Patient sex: F
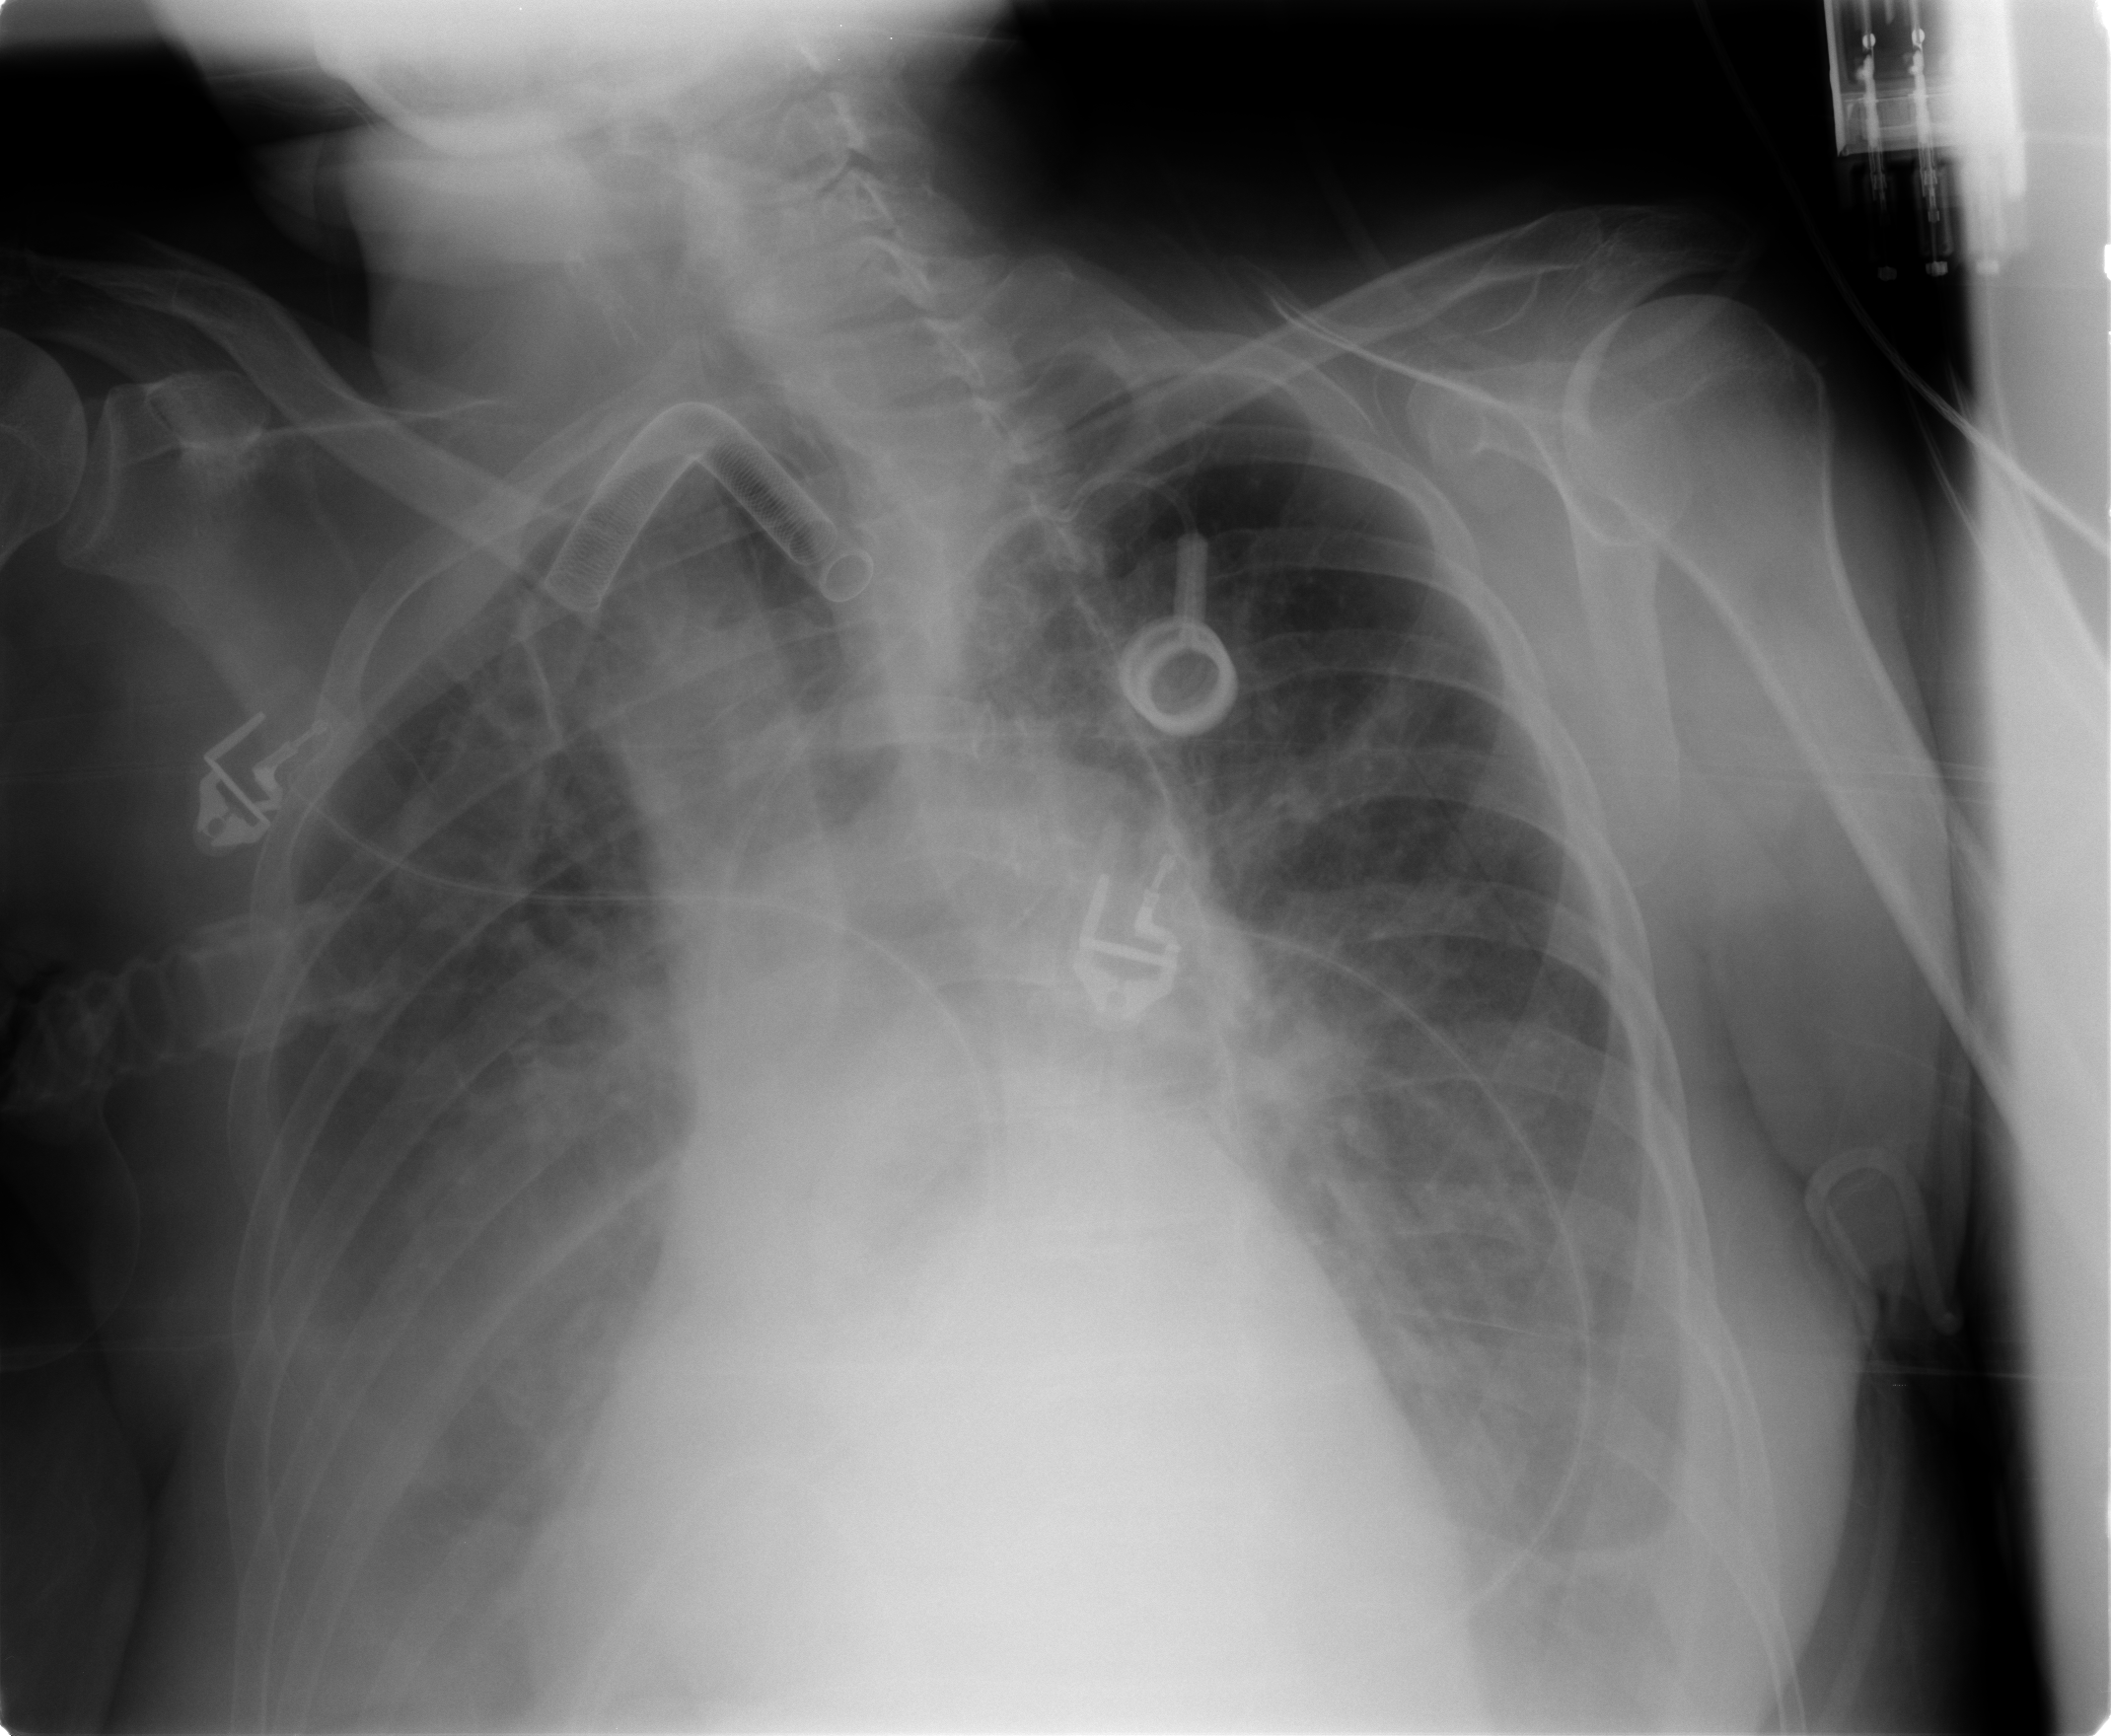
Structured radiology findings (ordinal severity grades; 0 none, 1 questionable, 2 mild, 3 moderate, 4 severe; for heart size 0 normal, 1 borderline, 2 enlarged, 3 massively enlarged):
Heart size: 2
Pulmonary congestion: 3
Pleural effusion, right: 3
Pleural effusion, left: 3
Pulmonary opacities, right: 2
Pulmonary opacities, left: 2
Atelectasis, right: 3
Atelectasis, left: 2